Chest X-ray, AP view. Patient: 45 years old, sex M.
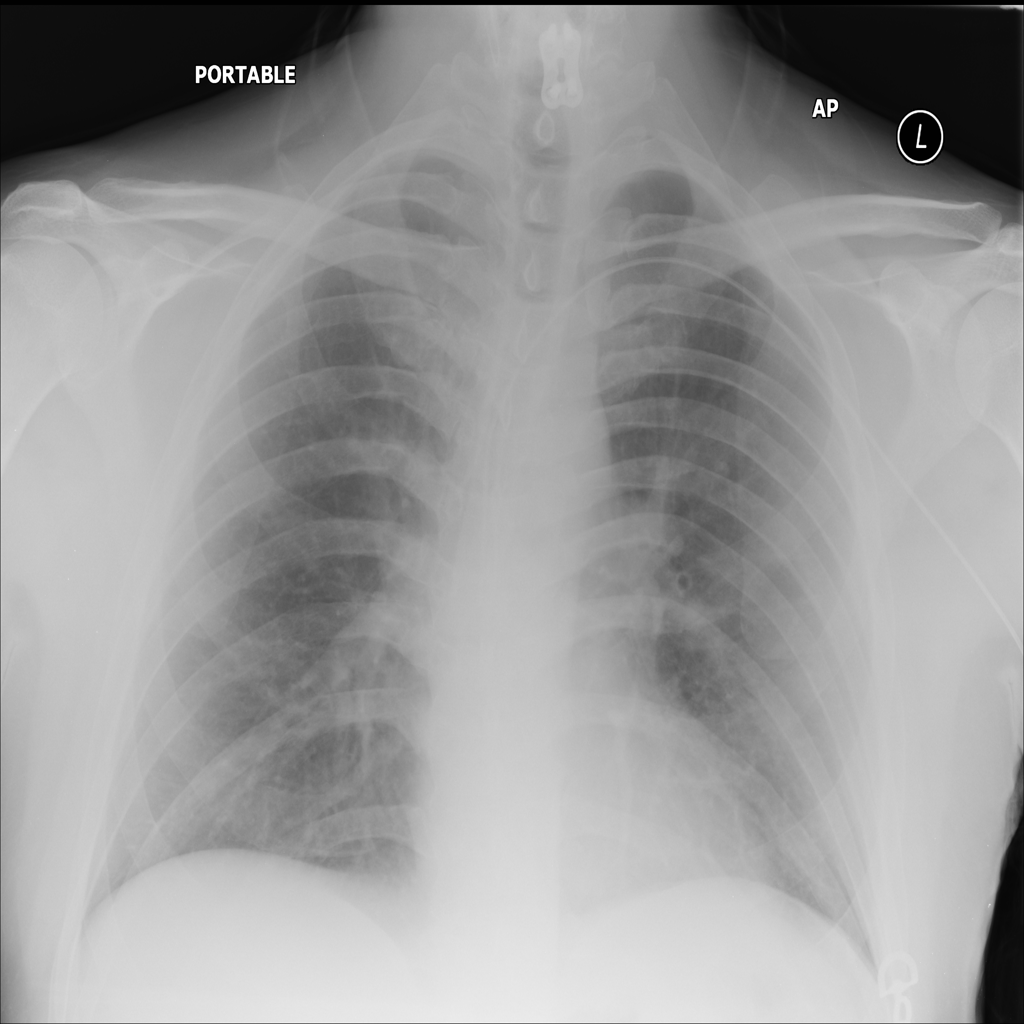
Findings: No Finding